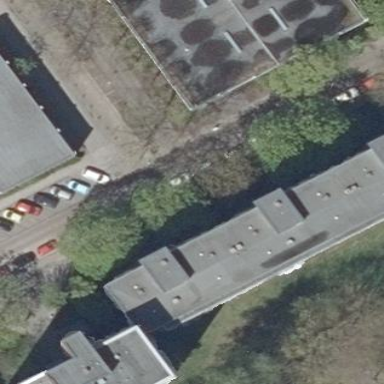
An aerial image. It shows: Apartment building with flat roof.